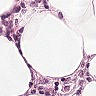
Metastatic tissue present: no